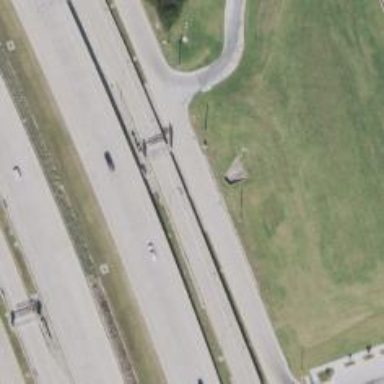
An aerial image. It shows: Toll gantry on the road.